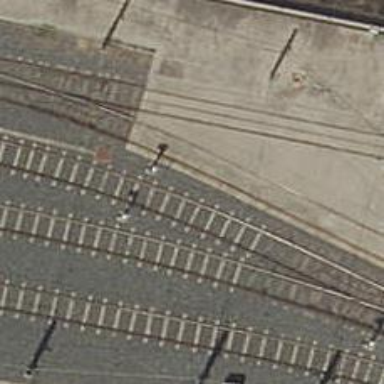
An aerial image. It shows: Yard with electrified contact lines.